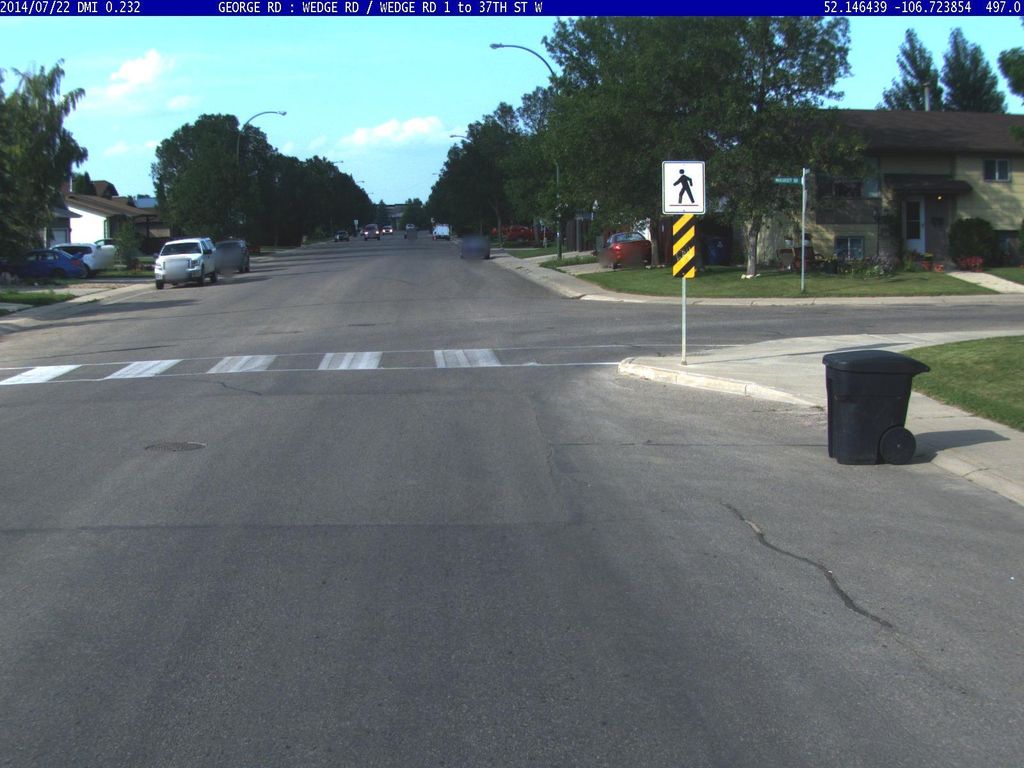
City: saskatoon